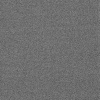
Atmospheric dust classification: dusty